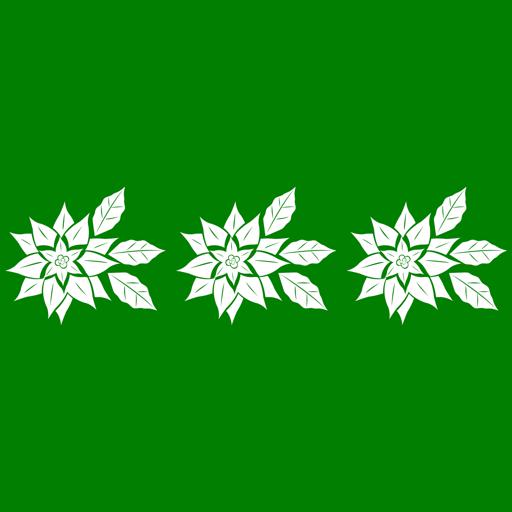
Tags: christmas tree ornament pattern star